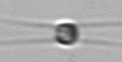
Label: Chaetoceros_similis